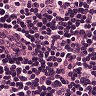
Metastatic tissue present: no